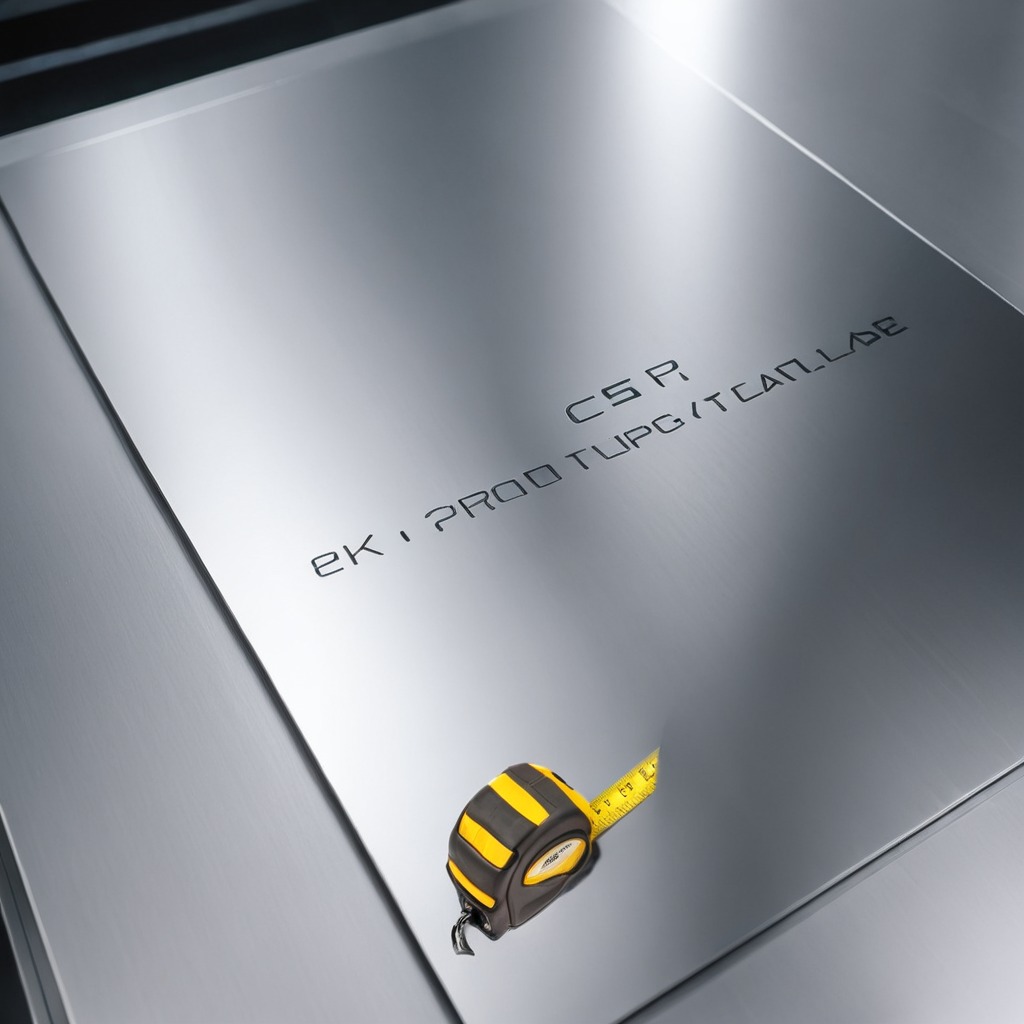
A measuring tape is lying on the stainless steel table.